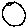
Label: circle